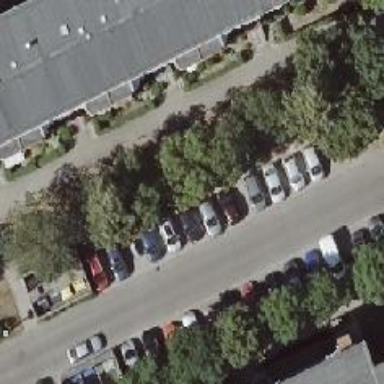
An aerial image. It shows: Street-side parking area with paving stones.